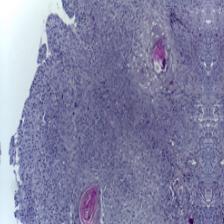
Diagnosis: OSCC